Field crop: maize
Growth stage: 1
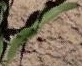
Species: maize